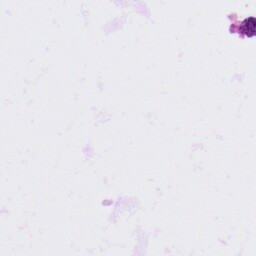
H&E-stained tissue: Colon